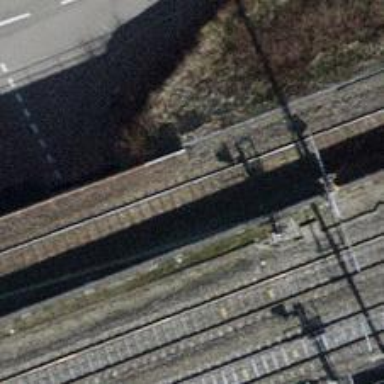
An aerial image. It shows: Railway bridge with electrified contact lines. It services single-track spur.